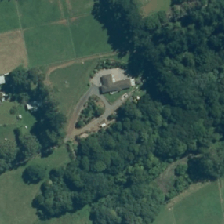
Land cover: broadleaved_indigenous_hardwood